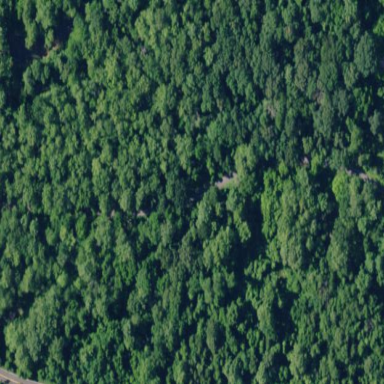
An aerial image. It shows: Mixed woodland area with variety of leaf types and cycles.